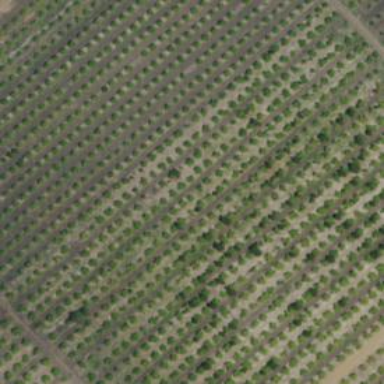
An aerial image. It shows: Orchard.